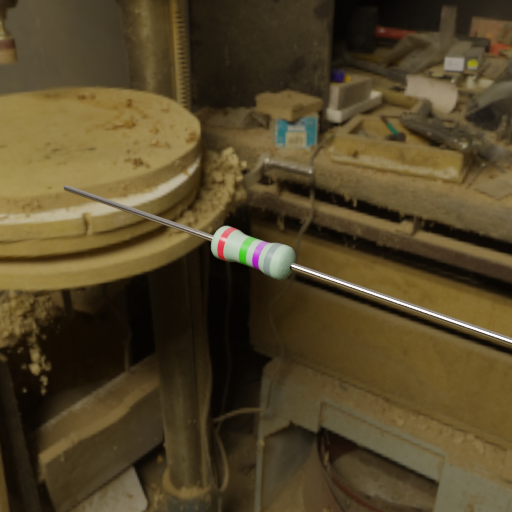
Resistor colour bands (in order): red, green, violet, gray